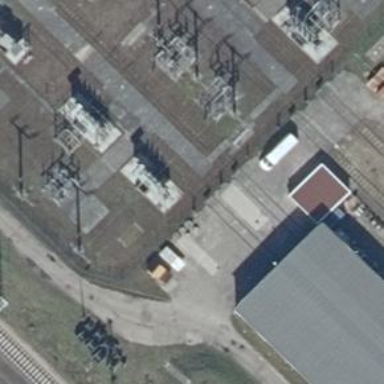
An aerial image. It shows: Three cables.